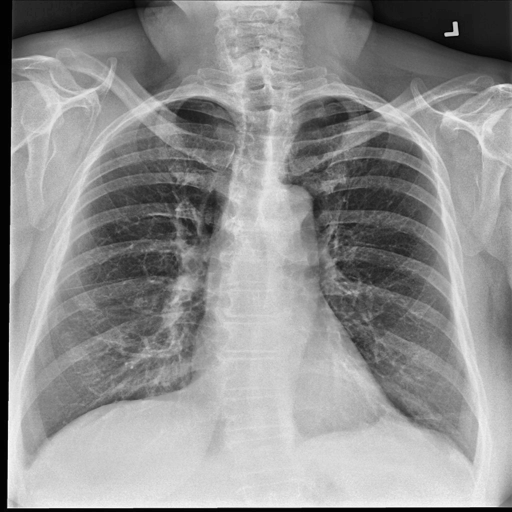
Finding: NORMAL